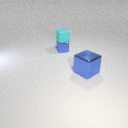
small cyan rubber cube above small blue metal cube